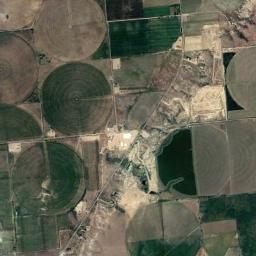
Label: circular_farmland